Question: I have a list of grocery orders where I am trying to sum up the total avocado purchases only for grocery orders where limes are also purchased. I know this is possible with pivot tables and helper columns, but is there a clean, repeatable formula or VBA to solve this problem?
The spreadsheet below shows an example of what I am trying to do, and I want the green cells summed up ideally without creating a helper column as I need to repeat the process many times.

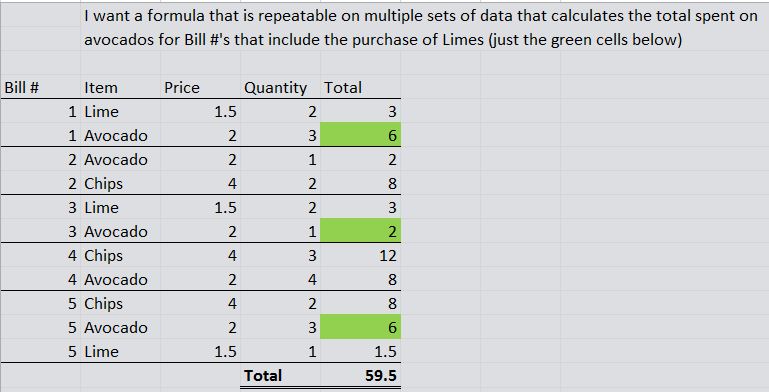
Answer: '=SUMPRODUCT(E5:E15*((B5:B15)="Avocado")*(ISNUMBER(MATCH((A5:A15)&"Lime",(A5:A15)&(B5:B15),0))))'
Sums the range with totals and multplies by two Booleans (True=1,False=0). First is if the row is Avocado and the other is if the 'Bill #' concatenated with 'Limes' can be found using 'MATCH()'.
If both of these equate to true then you get 'VALUE * 1 * 1' to sum which is the result you want.
If either is false you instead get 'VALUE * 0 * 1' which will give 0 for either result.
<URL>